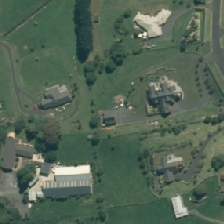
Land cover: urban_build_up